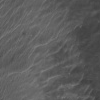
Atmospheric dust classification: not_dusty